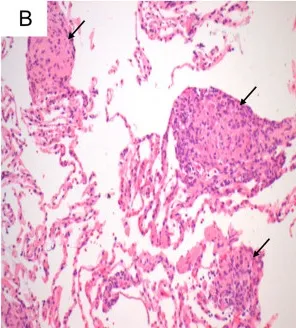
400x , of specimen from the transbronchial lung biopsy. Intermediate. Power.
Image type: pathology (h&e)